Question: in my code .col-md-3 is not getting loaded for all rows.
'''
<div class="row">
<div class="col-md-3 col-md-offset-2 footer-image col-sm-3 col-sm-offset-2 col-xs-2 col-xs-offset-3">
<img alt="Get Started" src="/assets/f_1.png" alt="Life Style" title="life style"
class="img-thumbnail resize-image"/>
</div>
<div class="col-md-3 footer-image col-sm-3 col-xs-2">
<img alt="Get Started" src="/assets/f_1.png" alt="About Us" title="About Us"
class="img-thumbnail resize-image" />
</div>
<div class="col-md-3 footer-image col-sm-3 col-xs-2">
<img alt="Get Started" src="/assets/f_1.png" alt="Contact Us" title="Contact Us"
class="img-thumbnail resize-image" />
</div>
</div>
<div class="row">
<div class='col-md-3'>
Lorem ipsum dolor sit amet, consectetur adipisicing elit. Repudiandae, in, soluta deserunt
</div>
<div class='col-md-3'>
Delectus, earum, nobis, esse expedita corporis eaque cupiditate nihil quia consequuntur ea
</div>
<div class='col-md-3'>
Delectus, quam, minus quisquam fugit harum a ab quo fugiat obcaecati molestias voluptatem velit
</div>
</div>
'''
In the first row section, where I am adding images, there the col-md-3 is getting loaded, but the same is not getting loaded in next row(with text contents) !

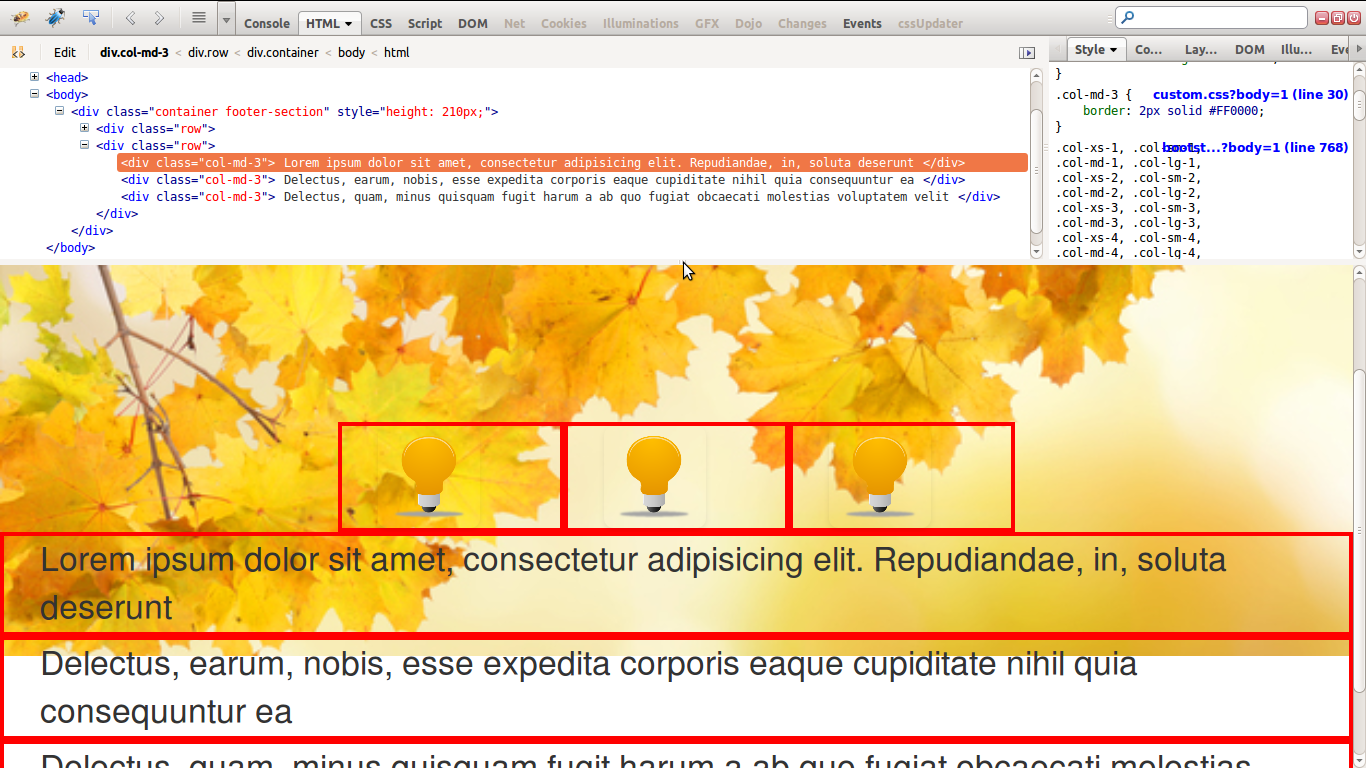
Answer:
is this what you're trying to achieve? Try reconstructing your .cols again without the offsets.
'''
<div class="row">
<div class="col-md-3"><img src="http://placehold.it/350x150"></div>
<div class="col-md-3"><img src="http://placehold.it/350x150"></div>
<div class="col-md-3"><img src="http://placehold.it/350x150"></div>
<div class="col-md-3"><img src="http://placehold.it/350x150"></div>
</div>
<div class="row">
<div class="col-md-3">Lorem ipsum dolor sit amet, consectetur adipisicing elit. Aspernatur, tempore, blanditiis ab consequuntur ea molestiae?</div>
<div class="col-md-3">Lorem ipsum dolor sit amet, consectetur adipisicing elit. Qui, quis libero cupiditate repellat iusto voluptatum.</div>
<div class="col-md-3">Lorem ipsum dolor sit amet, consectetur adipisicing elit. Voluptatibus, assumenda, aspernatur nihil ut quia eveniet!</div>
<div class="col-md-3">Lorem ipsum dolor sit amet, consectetur adipisicing elit. Voluptatibus, assumenda, aspernatur nihil ut quia eveniet!</div>
</div>
'''